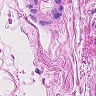
Metastatic tissue present: no